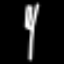
Label: fork